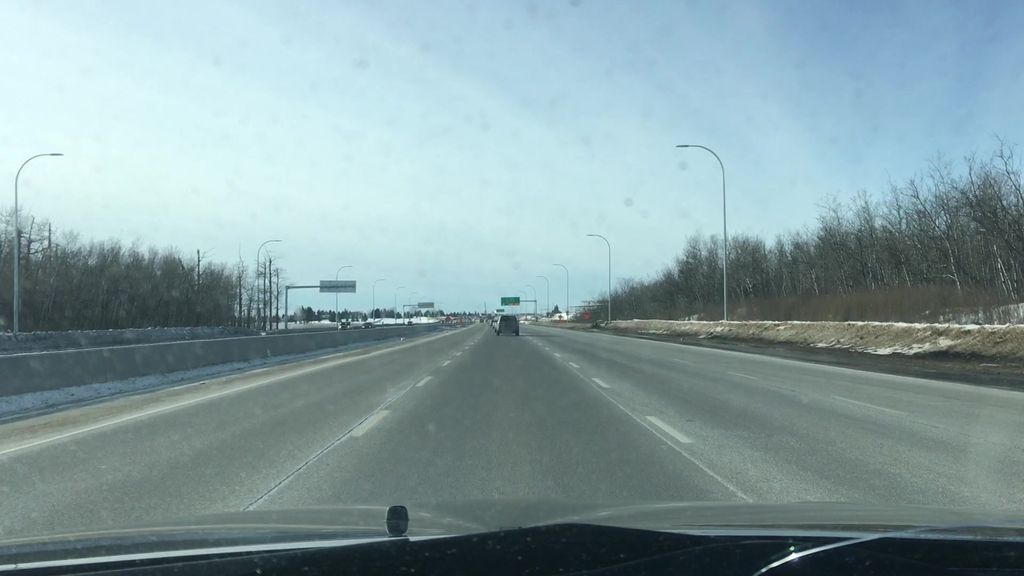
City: edmonton